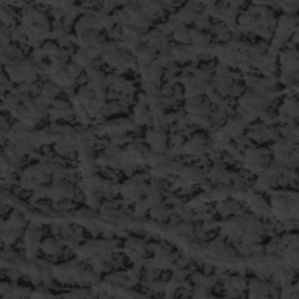
Label: frost